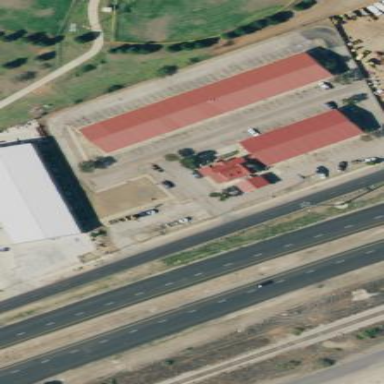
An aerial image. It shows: Motel.